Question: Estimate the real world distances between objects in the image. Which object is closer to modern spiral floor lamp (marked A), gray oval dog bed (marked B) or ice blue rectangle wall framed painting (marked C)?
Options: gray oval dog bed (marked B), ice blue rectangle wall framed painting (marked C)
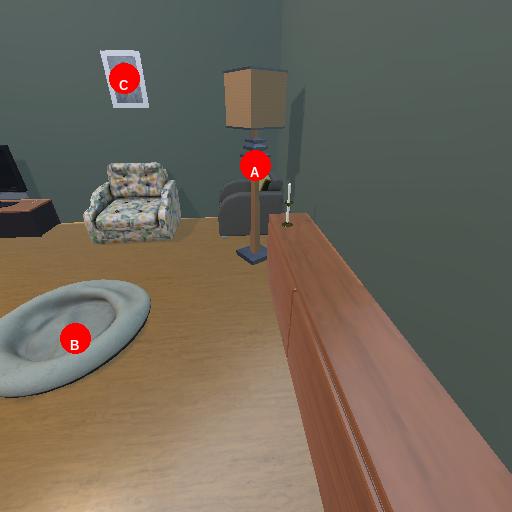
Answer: gray oval dog bed (marked B)